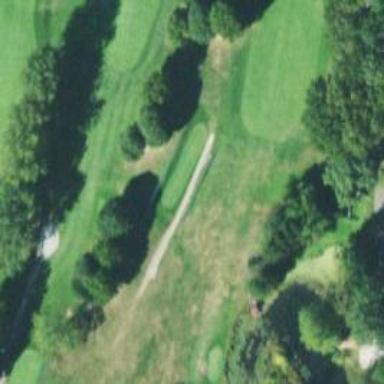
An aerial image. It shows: Path for both road and golf.